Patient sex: M
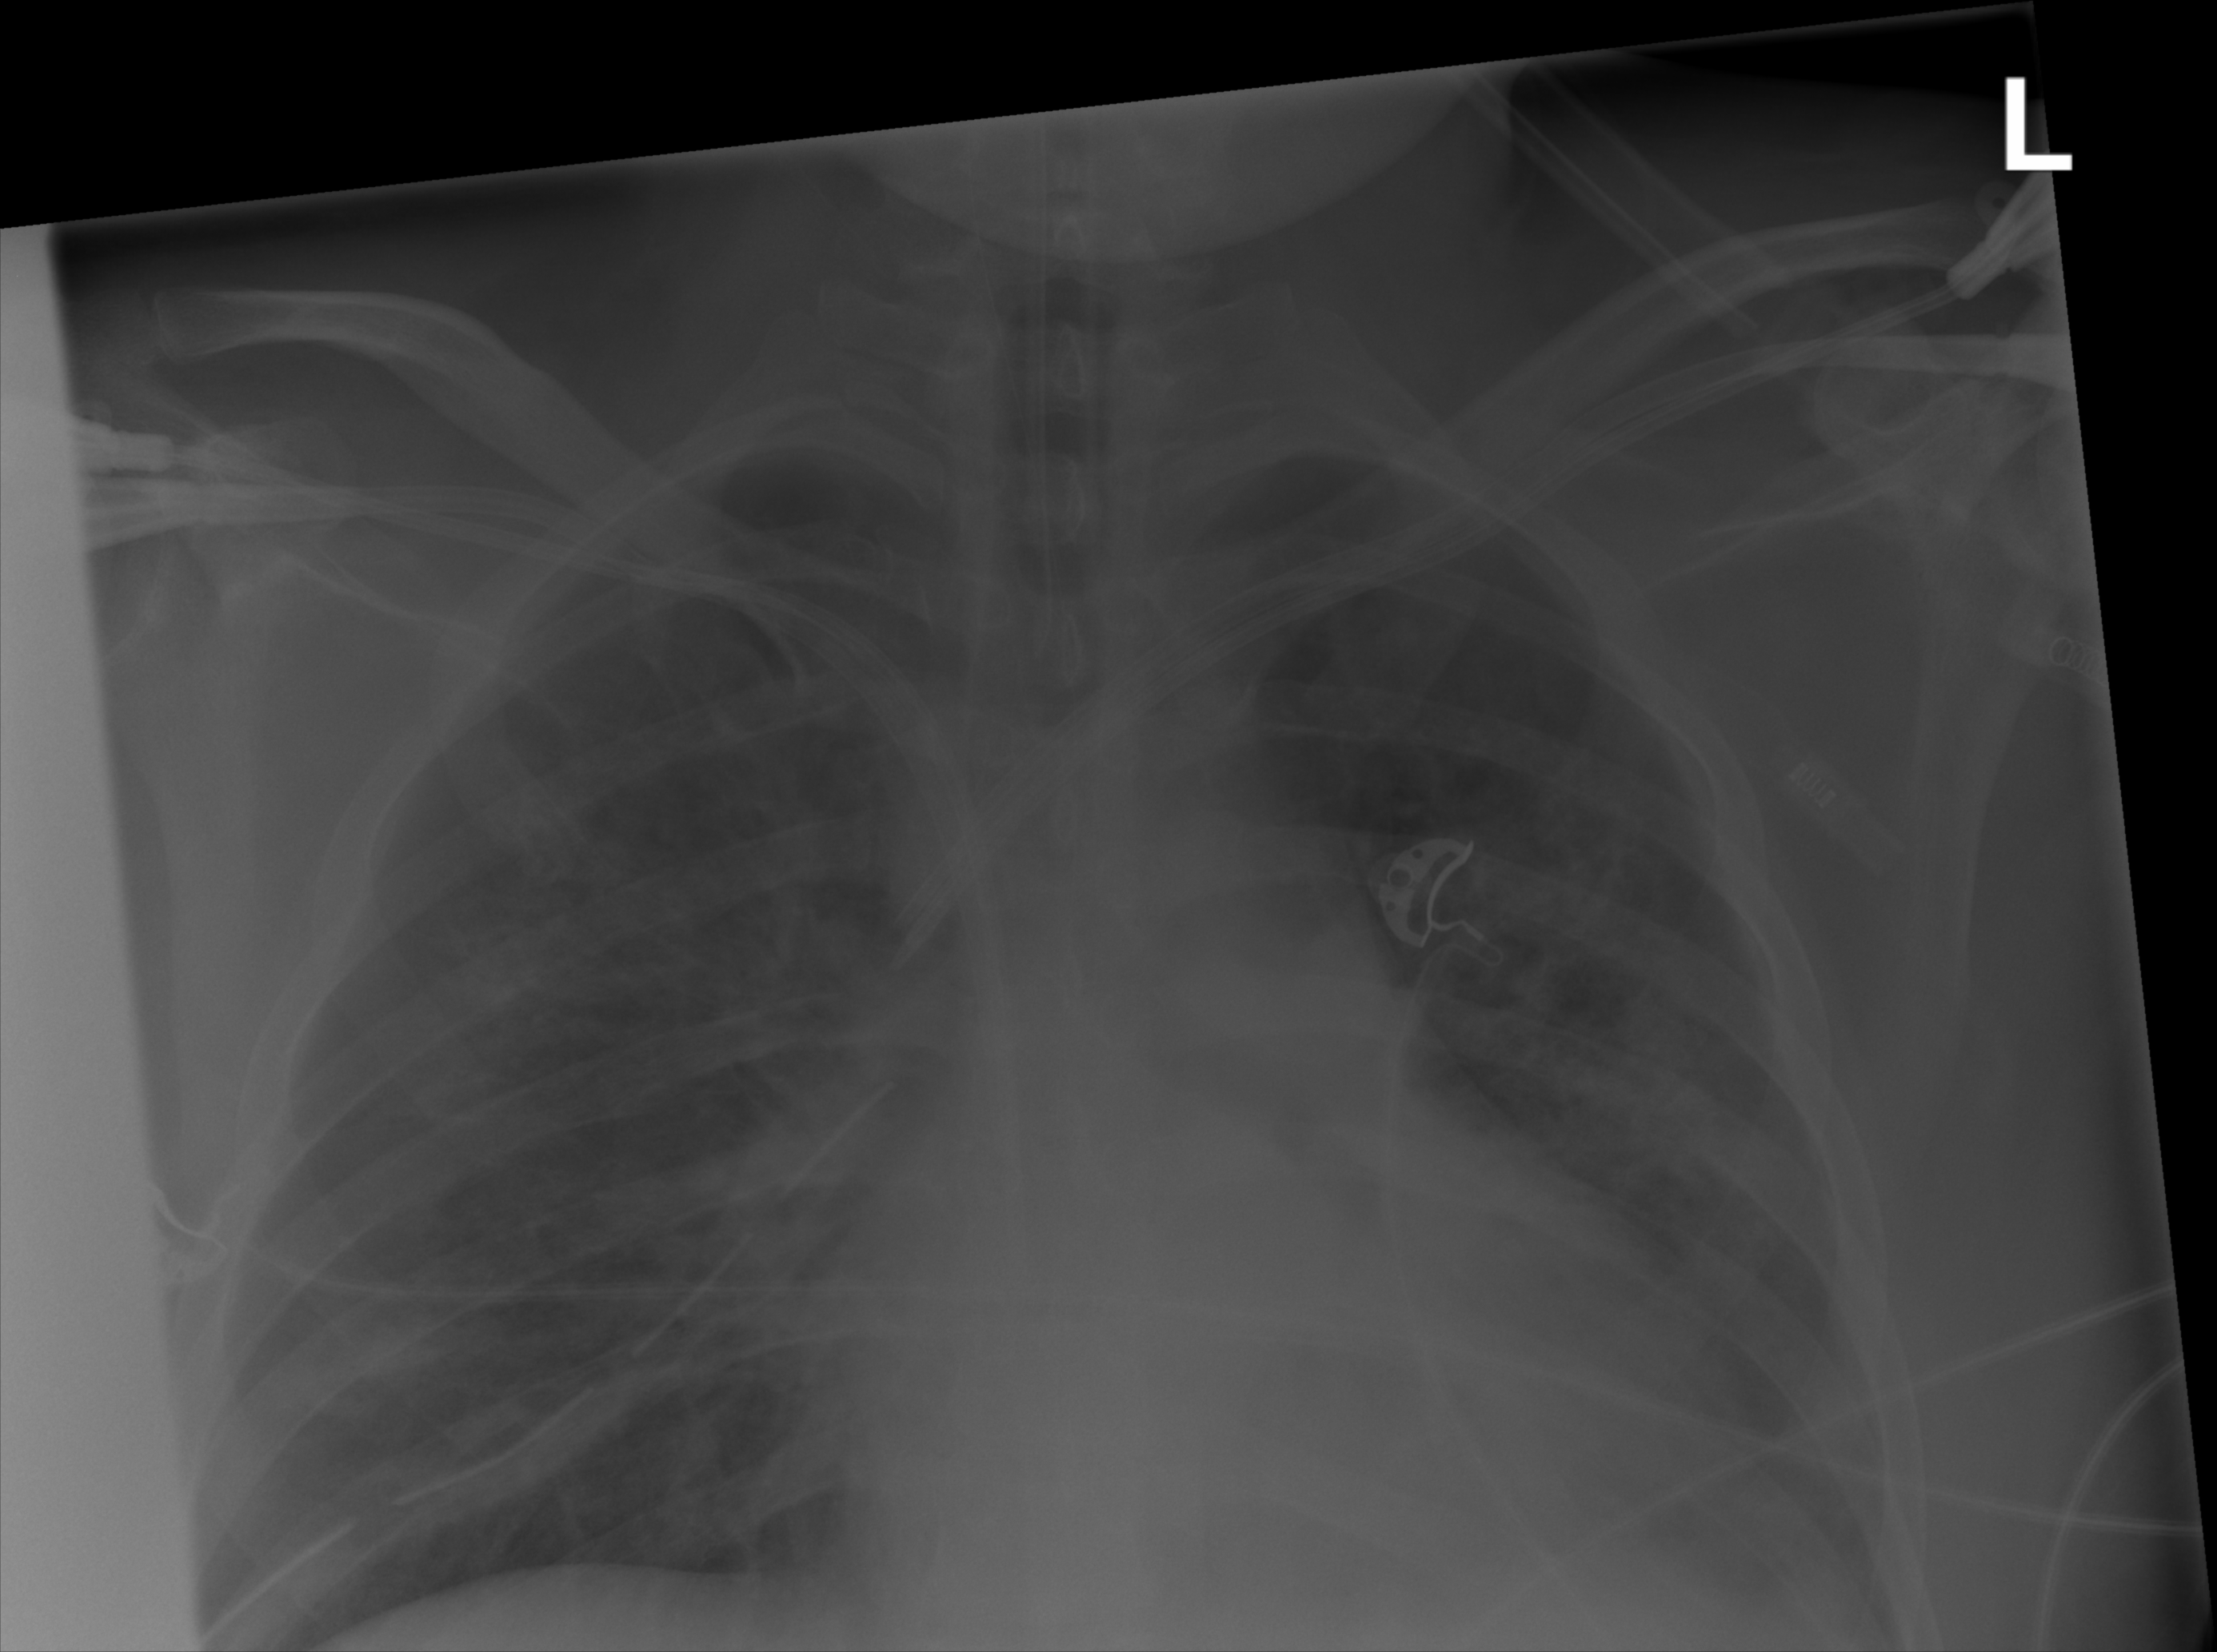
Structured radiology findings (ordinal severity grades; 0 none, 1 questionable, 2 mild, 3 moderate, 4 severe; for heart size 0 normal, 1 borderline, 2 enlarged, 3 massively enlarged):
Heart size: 2
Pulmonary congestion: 2
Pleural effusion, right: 0
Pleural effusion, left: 0
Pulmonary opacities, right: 2
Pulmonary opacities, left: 2
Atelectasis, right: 2
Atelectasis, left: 2